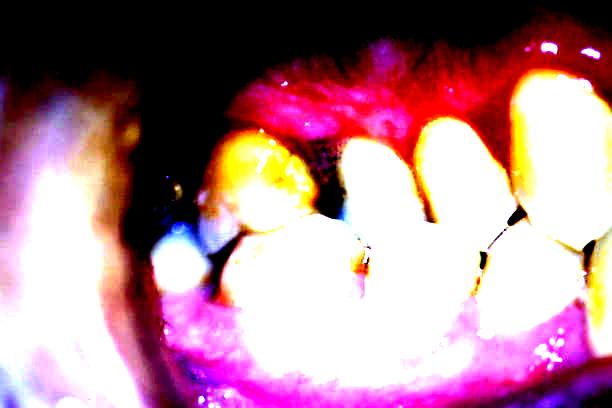
Condition: Calculus